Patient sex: M
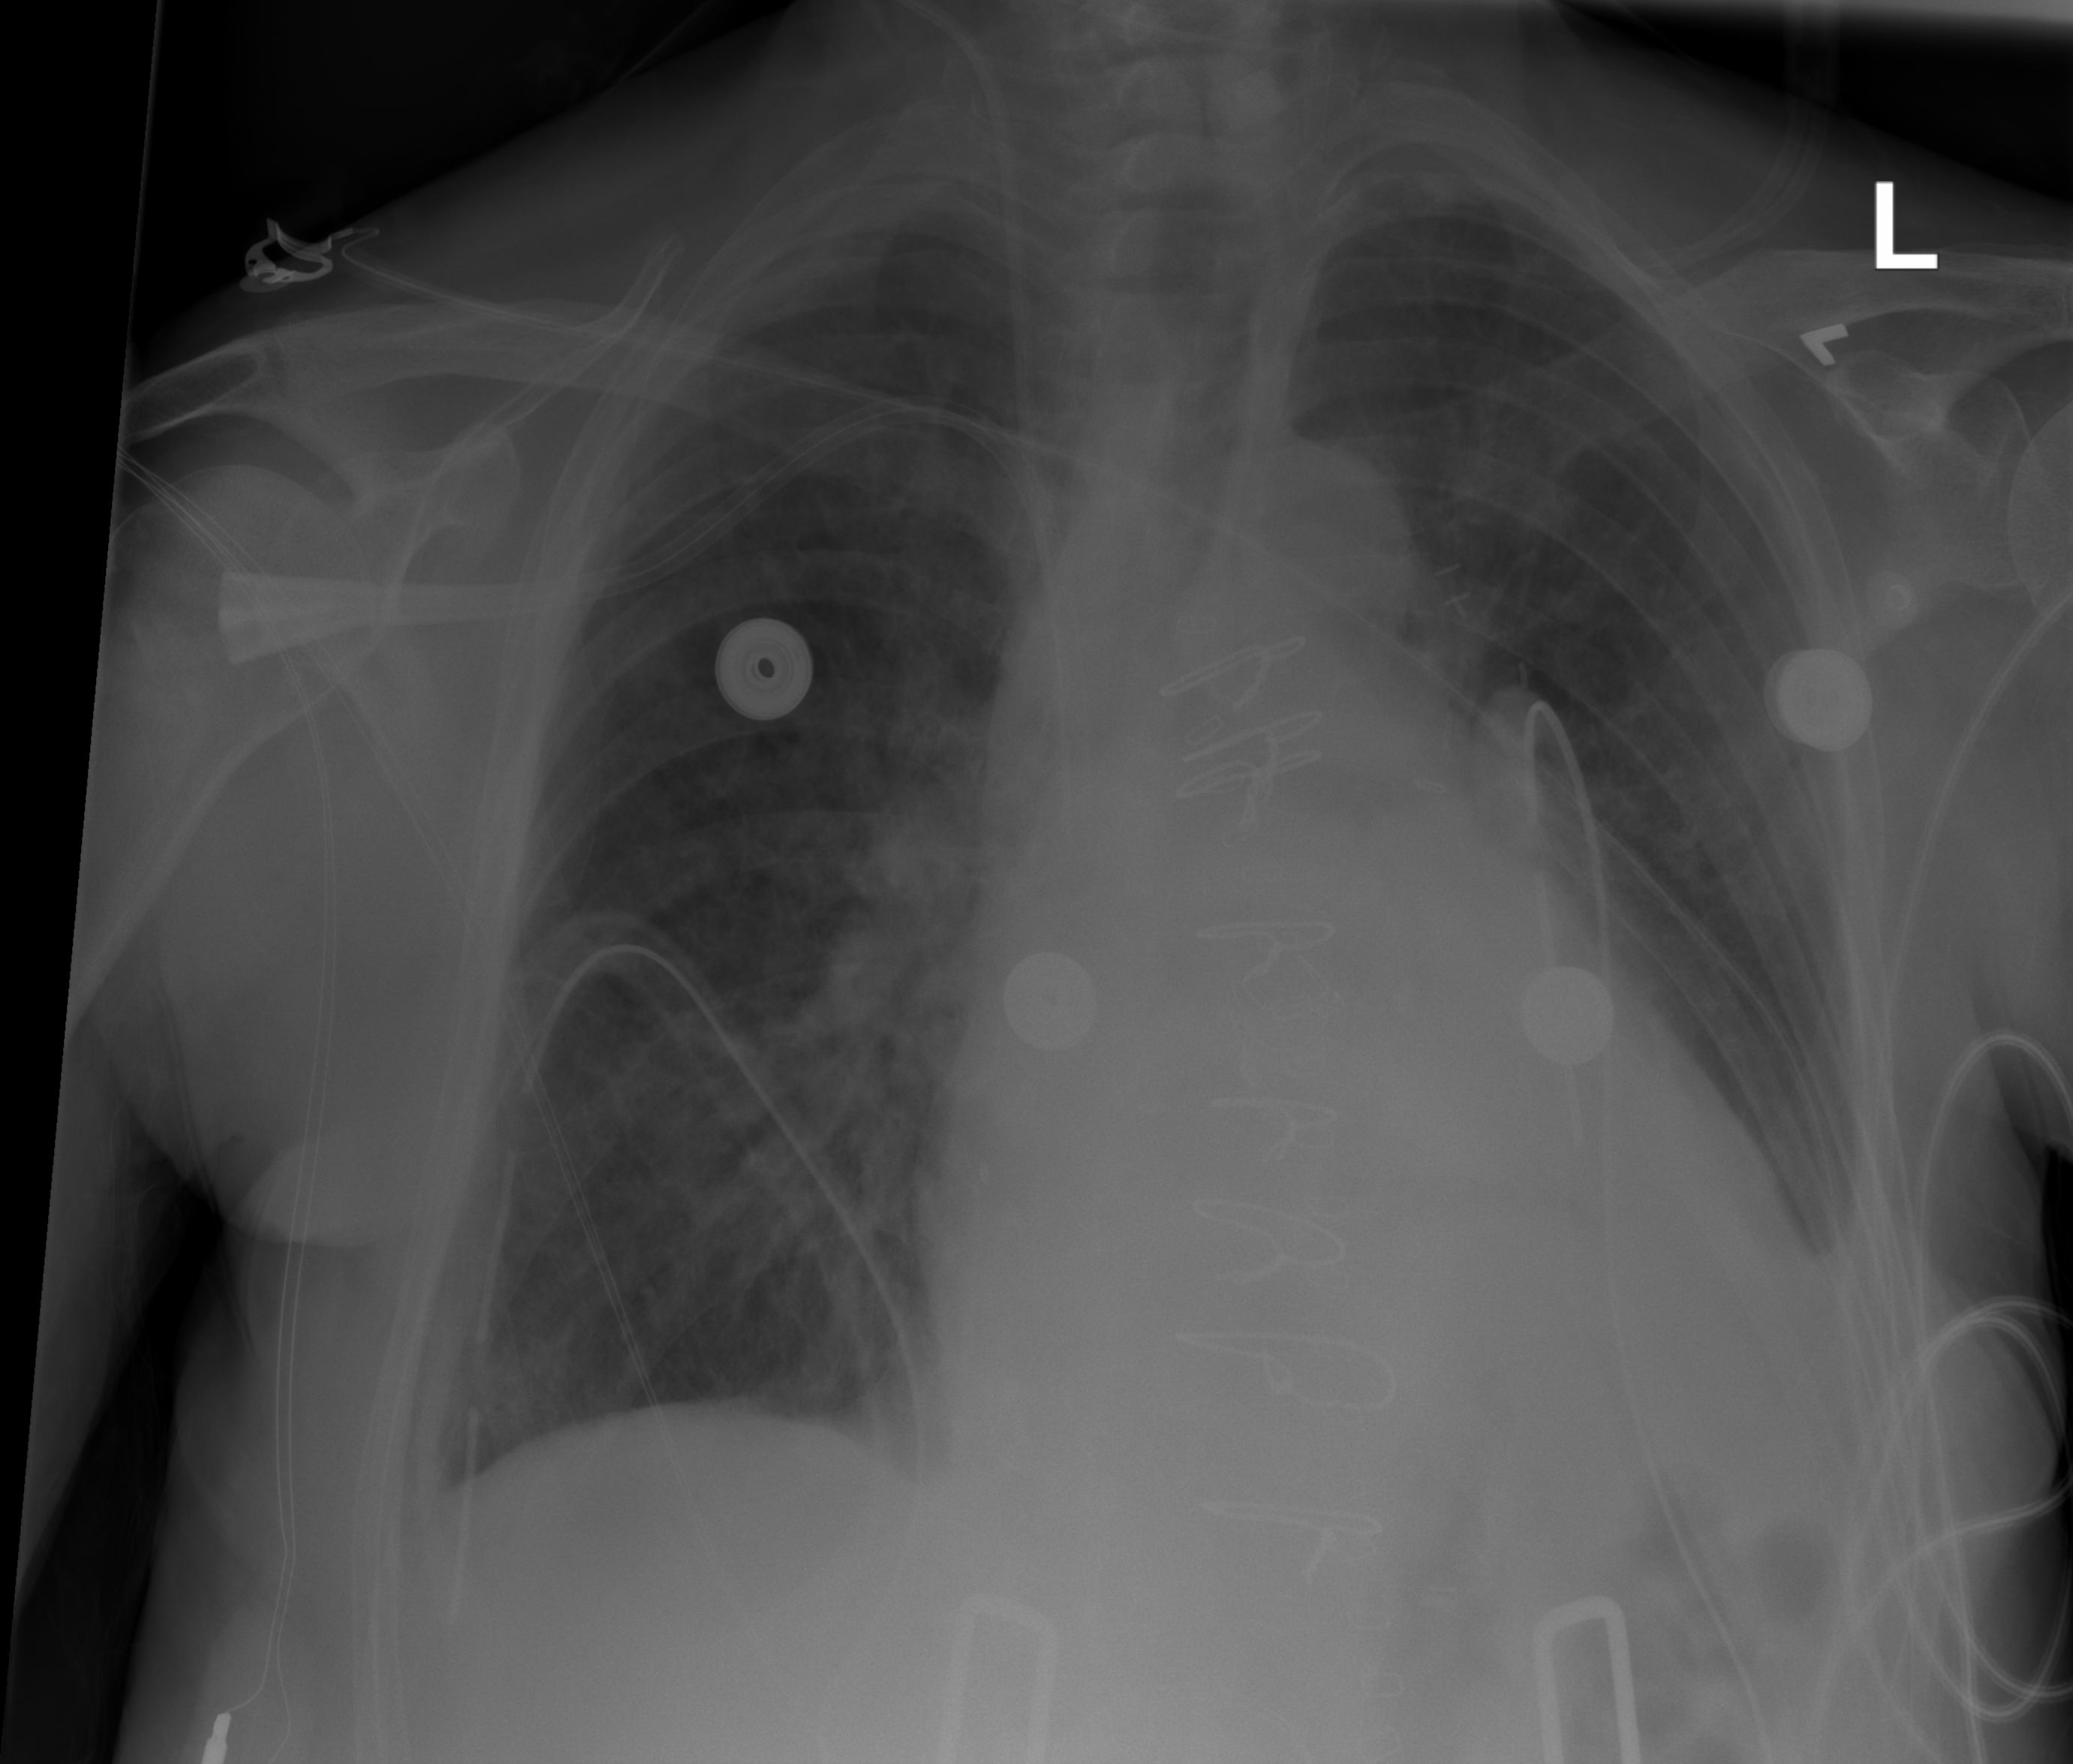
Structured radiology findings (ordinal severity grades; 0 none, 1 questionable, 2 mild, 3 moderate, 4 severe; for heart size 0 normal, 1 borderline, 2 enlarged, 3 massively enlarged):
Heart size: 1
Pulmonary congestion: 2
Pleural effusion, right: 1
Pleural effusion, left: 2
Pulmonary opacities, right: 0
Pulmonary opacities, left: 0
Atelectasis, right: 0
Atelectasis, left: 0